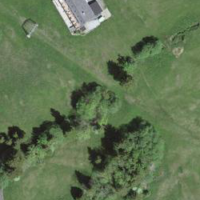
EUNIS habitat code: 24
Species observed at this site:
Silene dioica
Succisa pratensis